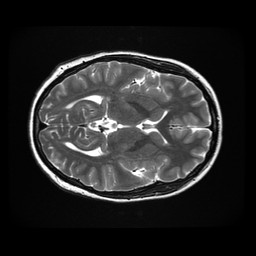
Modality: T2w
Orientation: axial
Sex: female
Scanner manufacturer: ge
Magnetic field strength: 3 T
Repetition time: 5 s
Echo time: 0.1017 s